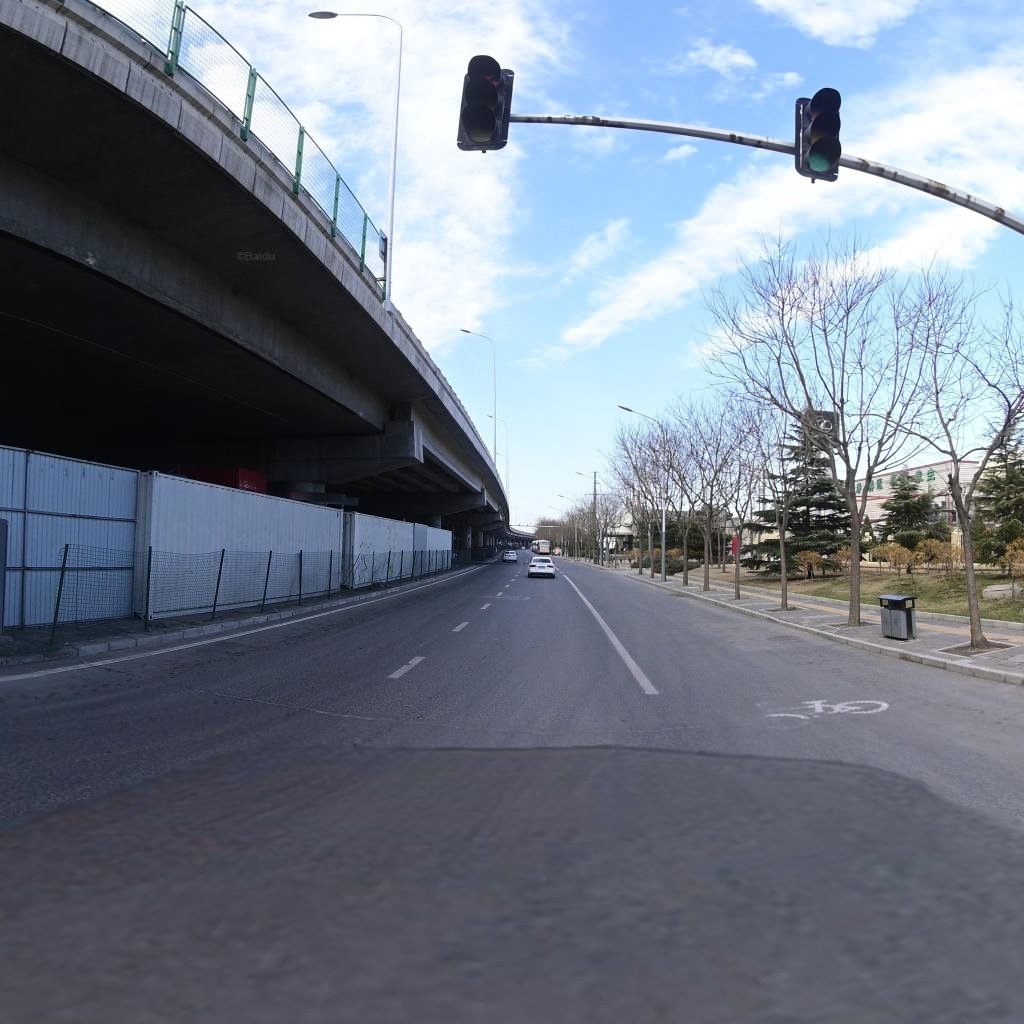
Region: Chaoyang
Road damage annotations: transverse patch, manhole cover